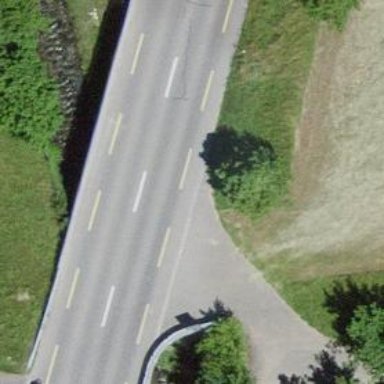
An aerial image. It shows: Secondary road bridge with asphalt surface. It also features cycling lane.